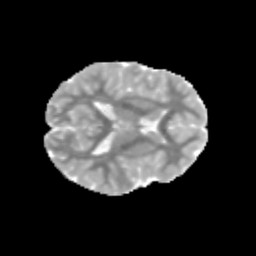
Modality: MD
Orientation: axial
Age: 10
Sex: male
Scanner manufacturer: siemens
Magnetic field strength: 3 T
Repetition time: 3.8 s
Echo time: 0.07 s